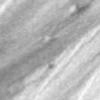
Label: change